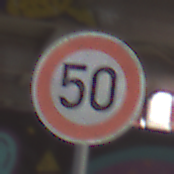
Verkehrszeichen: Geschwindigkeit50
Umgebung: Roofed, Special
Tageszeit: Midday
Wetter: Overcast
Licht: Natural
Jahreszeit: NotSpecified
Kontrast: MediumContrast